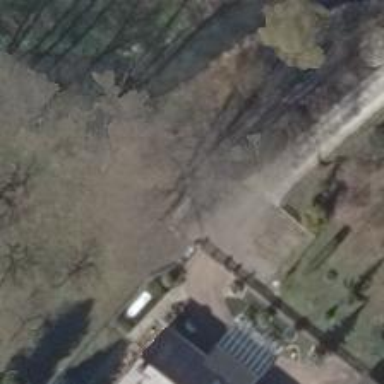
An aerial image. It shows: Concrete driveway with concrete plates.